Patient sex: F
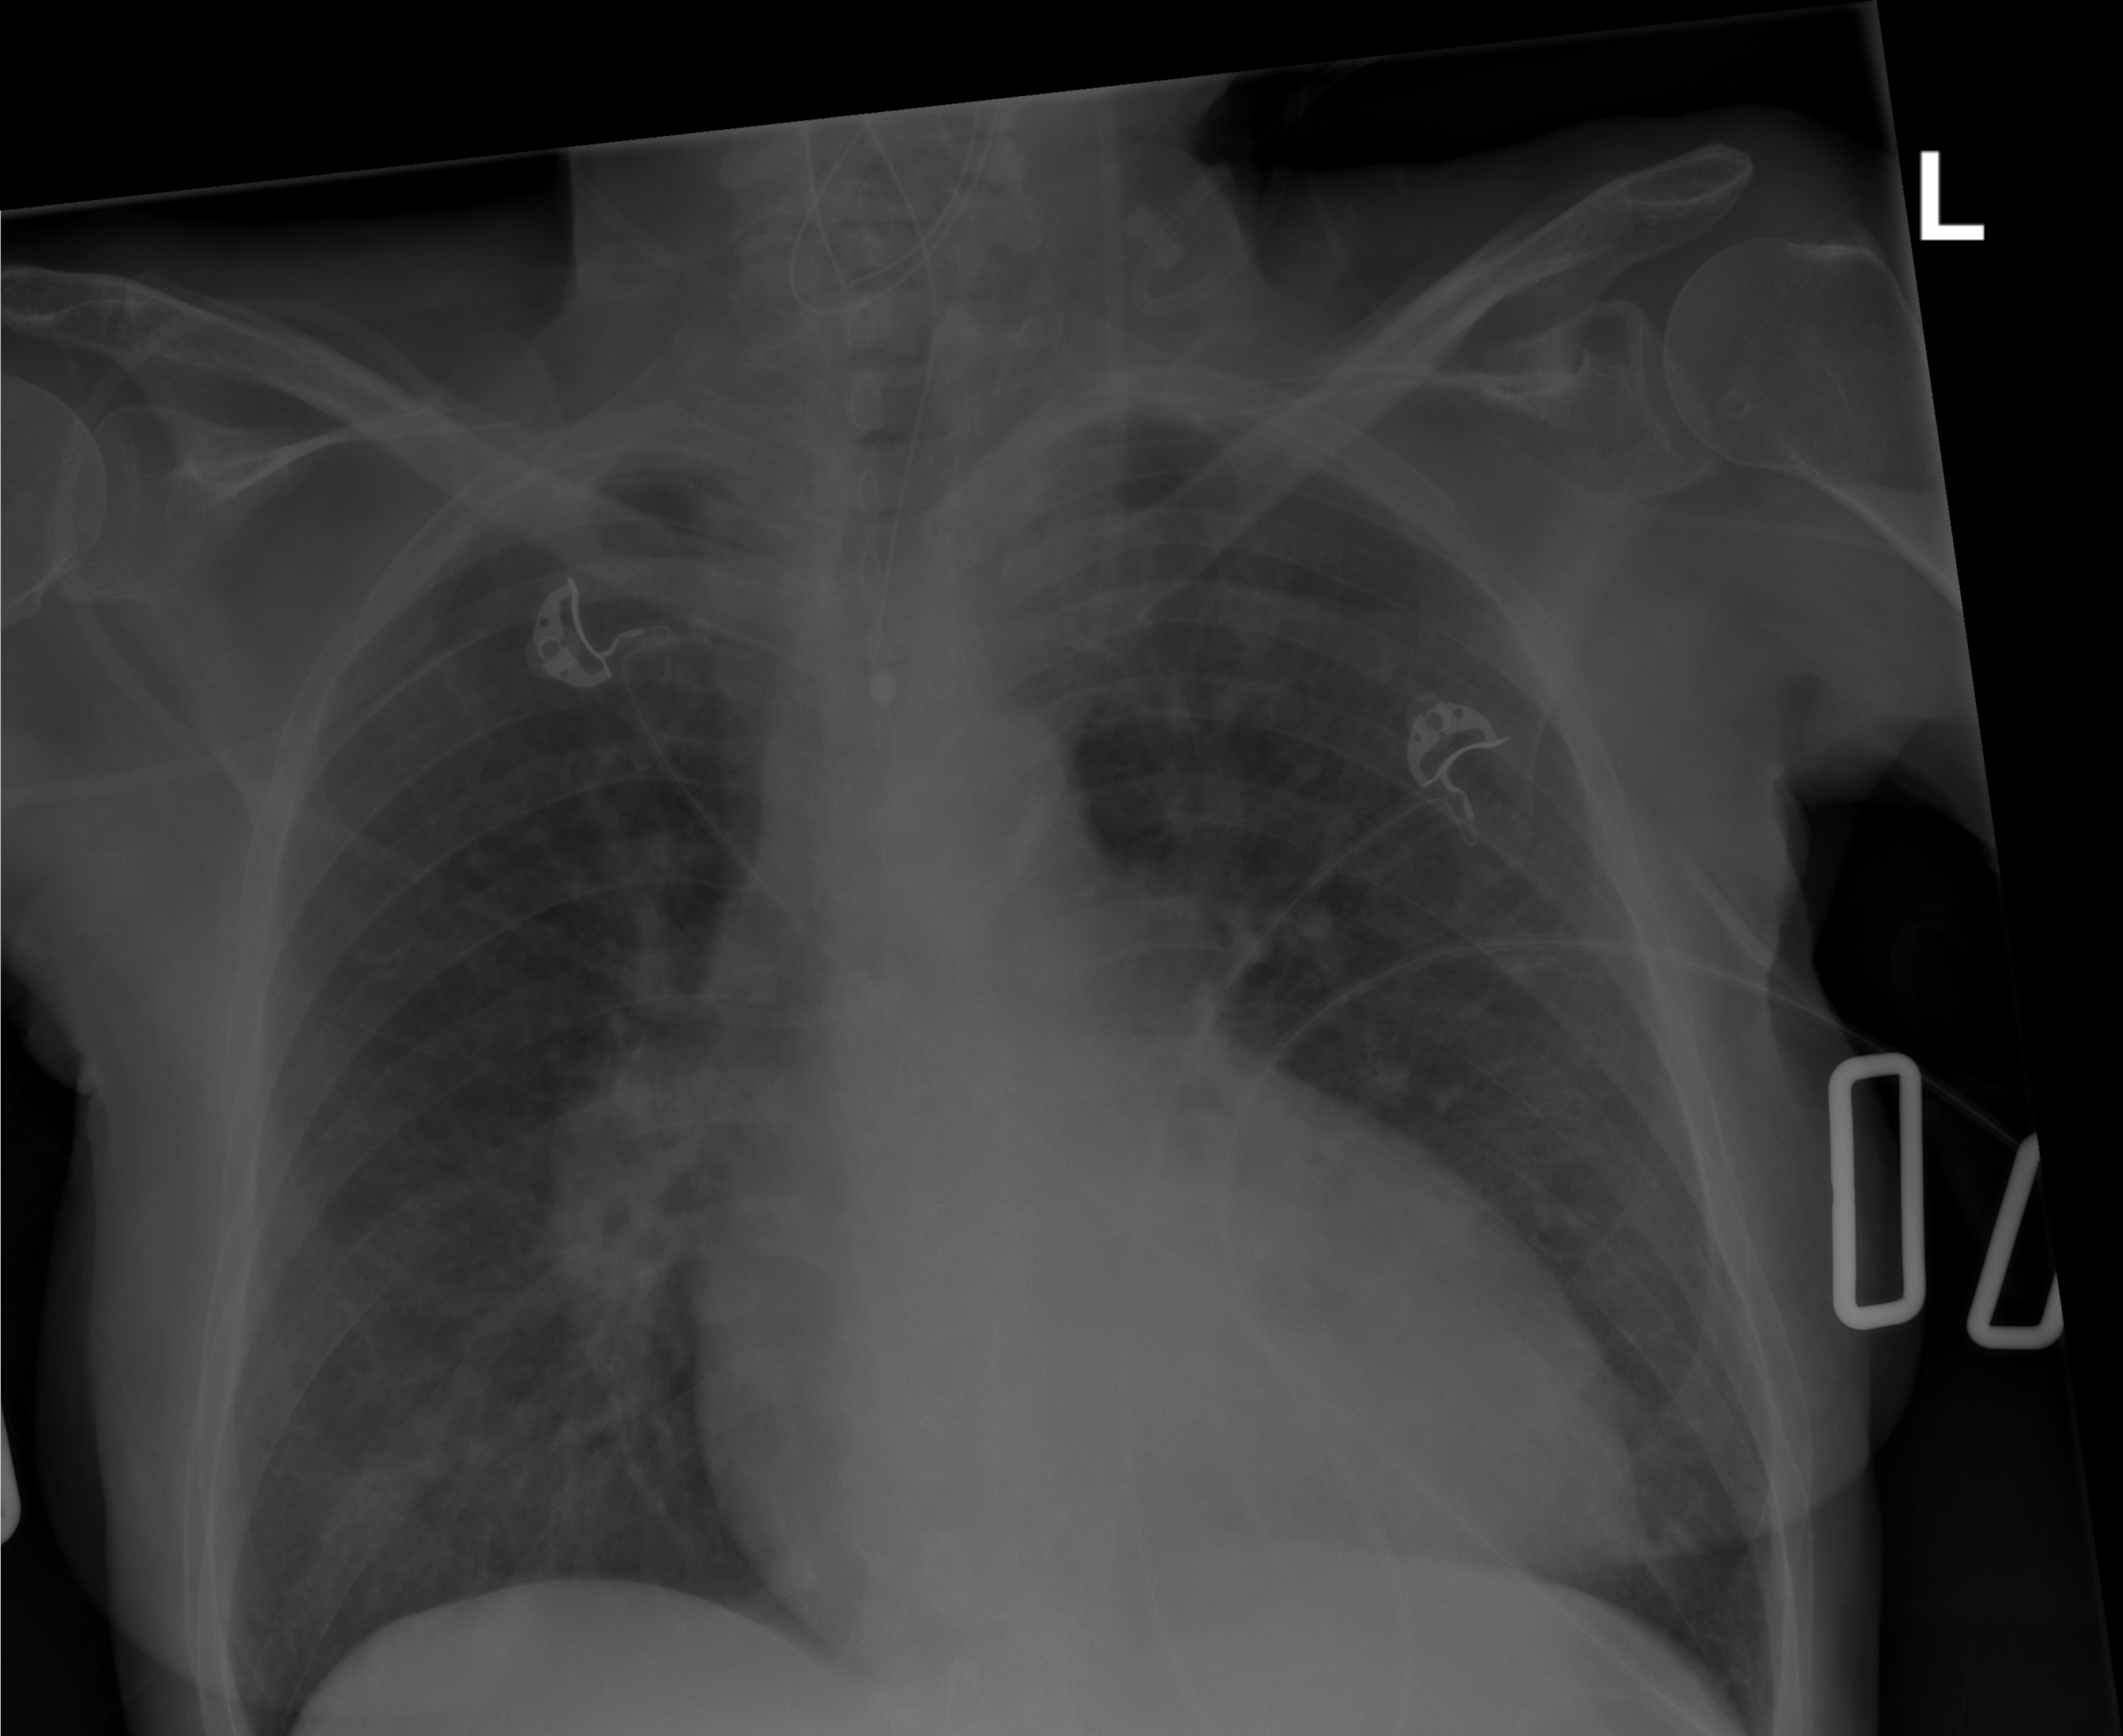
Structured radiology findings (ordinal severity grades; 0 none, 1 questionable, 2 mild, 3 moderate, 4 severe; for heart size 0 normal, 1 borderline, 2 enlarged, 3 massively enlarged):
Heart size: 2
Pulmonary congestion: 2
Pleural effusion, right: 0
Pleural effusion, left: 0
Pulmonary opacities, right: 0
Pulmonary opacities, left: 0
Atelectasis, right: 0
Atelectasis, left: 0